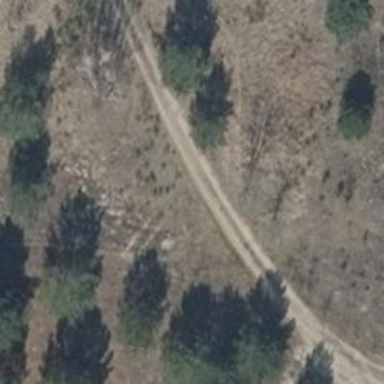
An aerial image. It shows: Dirt track road with grade3 tracktype.